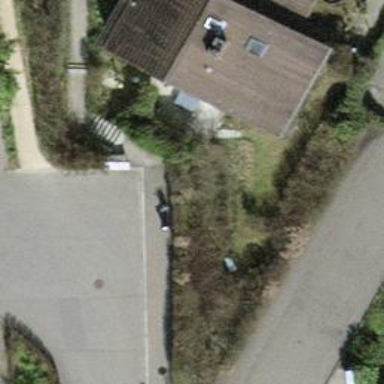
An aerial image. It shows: Hedge acting as barrier.